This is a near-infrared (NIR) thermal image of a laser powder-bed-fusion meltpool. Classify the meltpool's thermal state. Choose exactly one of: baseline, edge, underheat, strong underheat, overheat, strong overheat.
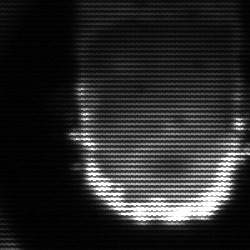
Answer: baseline